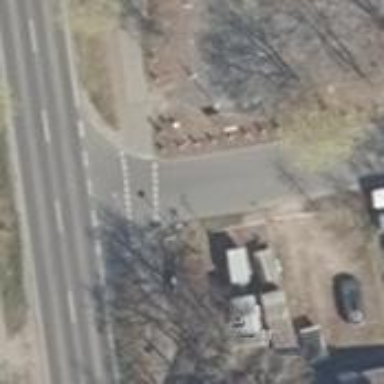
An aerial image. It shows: Road with "give way" sign.